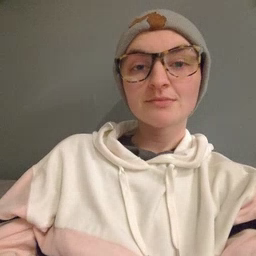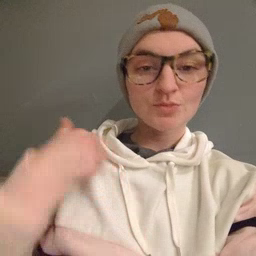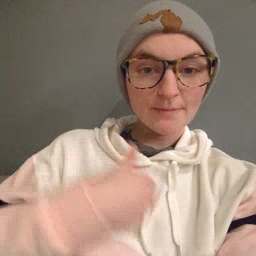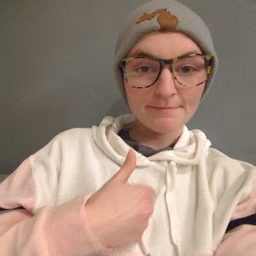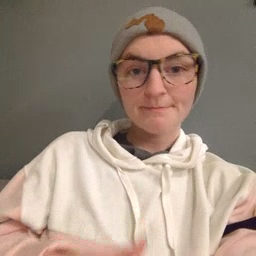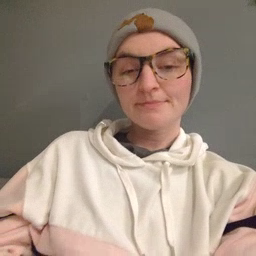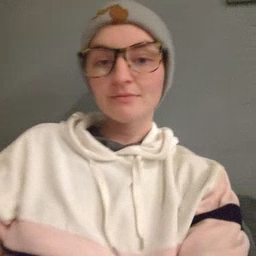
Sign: jacket